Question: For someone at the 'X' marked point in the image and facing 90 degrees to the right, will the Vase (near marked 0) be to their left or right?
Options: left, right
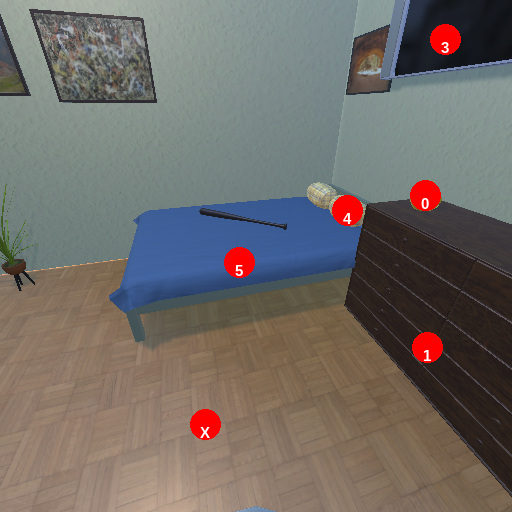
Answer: left